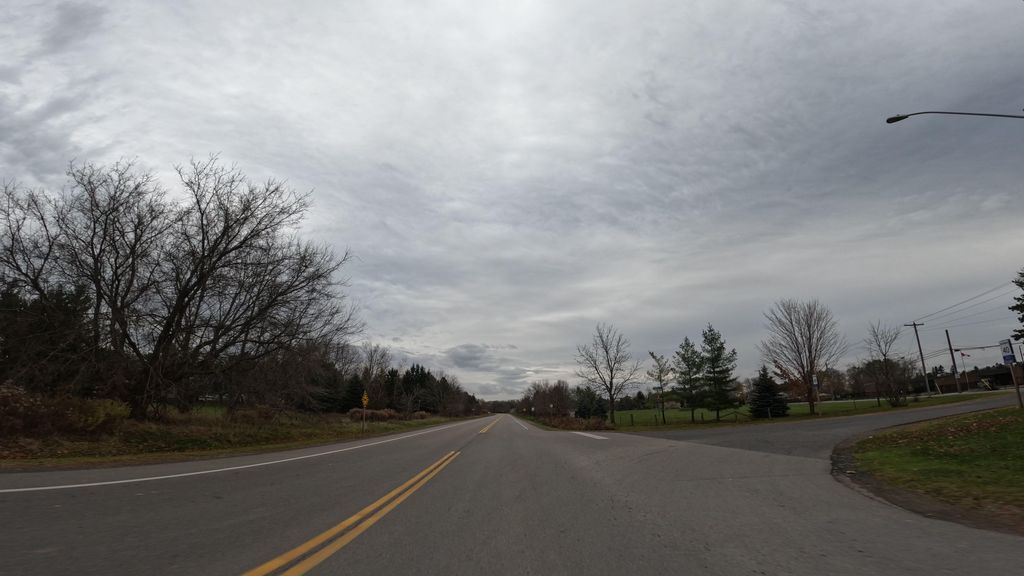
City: hamilton